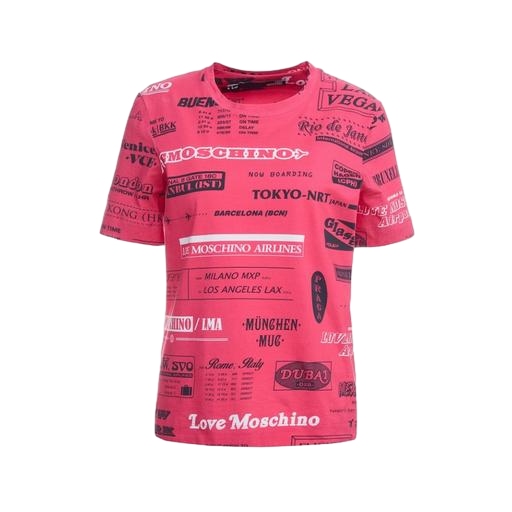
graphic t-shirt, pink graphic t-shirt, red print t-shirt, white background